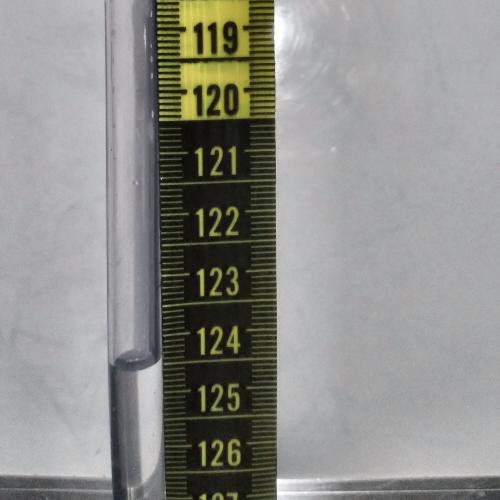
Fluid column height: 124.0 cm